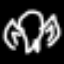
Label: frog